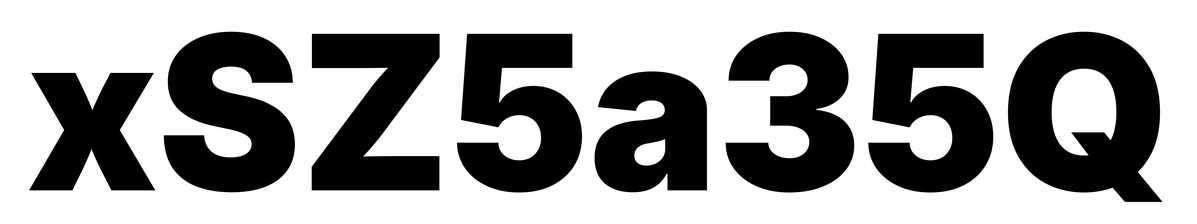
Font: Inter_Black